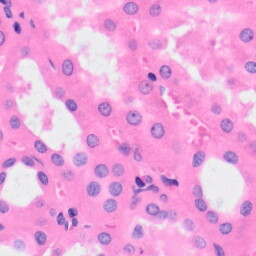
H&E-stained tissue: Kidney